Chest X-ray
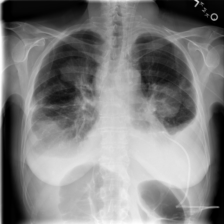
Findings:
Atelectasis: negative
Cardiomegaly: negative
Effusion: positive
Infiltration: negative
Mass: negative
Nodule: negative
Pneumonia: negative
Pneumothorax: negative
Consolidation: negative
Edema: negative
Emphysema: negative
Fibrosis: negative
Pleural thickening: positive
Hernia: negative